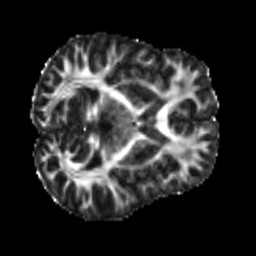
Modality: FA
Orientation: axial
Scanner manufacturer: siemens
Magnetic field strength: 3 T
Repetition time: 4 s
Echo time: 0.0594 s